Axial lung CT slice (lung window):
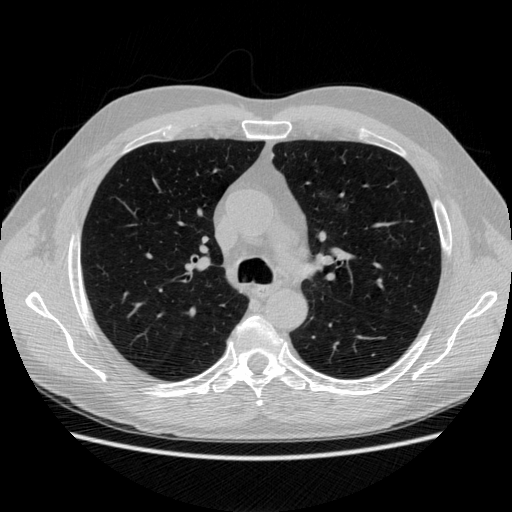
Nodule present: no